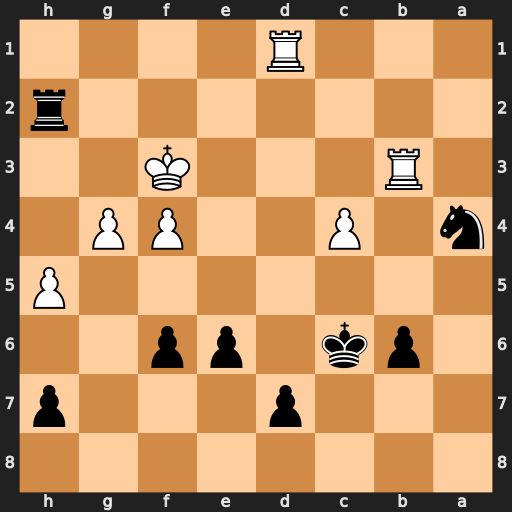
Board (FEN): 8/3p3p/1pk1pp2/7P/n1P2PP1/1R3K2/7r/3R4
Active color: b
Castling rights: -
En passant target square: -
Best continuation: Rh3+ Kg2 Rxb3